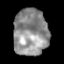
Tissue: prostate
Cell type: T cells
Senescence score: 0.3118
Nuclear area (px): 1582
Mean DAPI intensity: 143.593